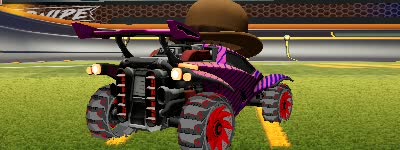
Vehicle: octane